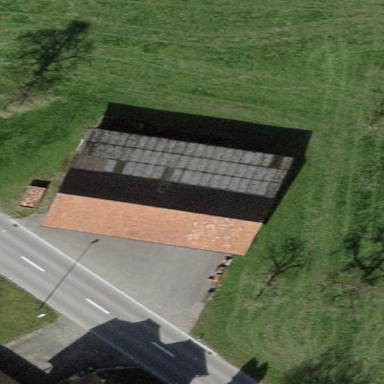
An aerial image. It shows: Farm auxiliary building.